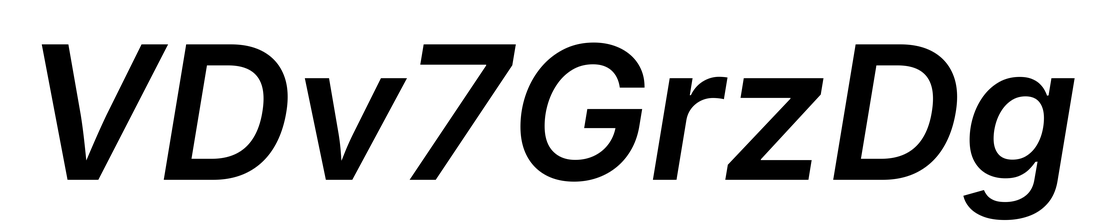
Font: Inter-Italic_SemiBold_Italic